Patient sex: F
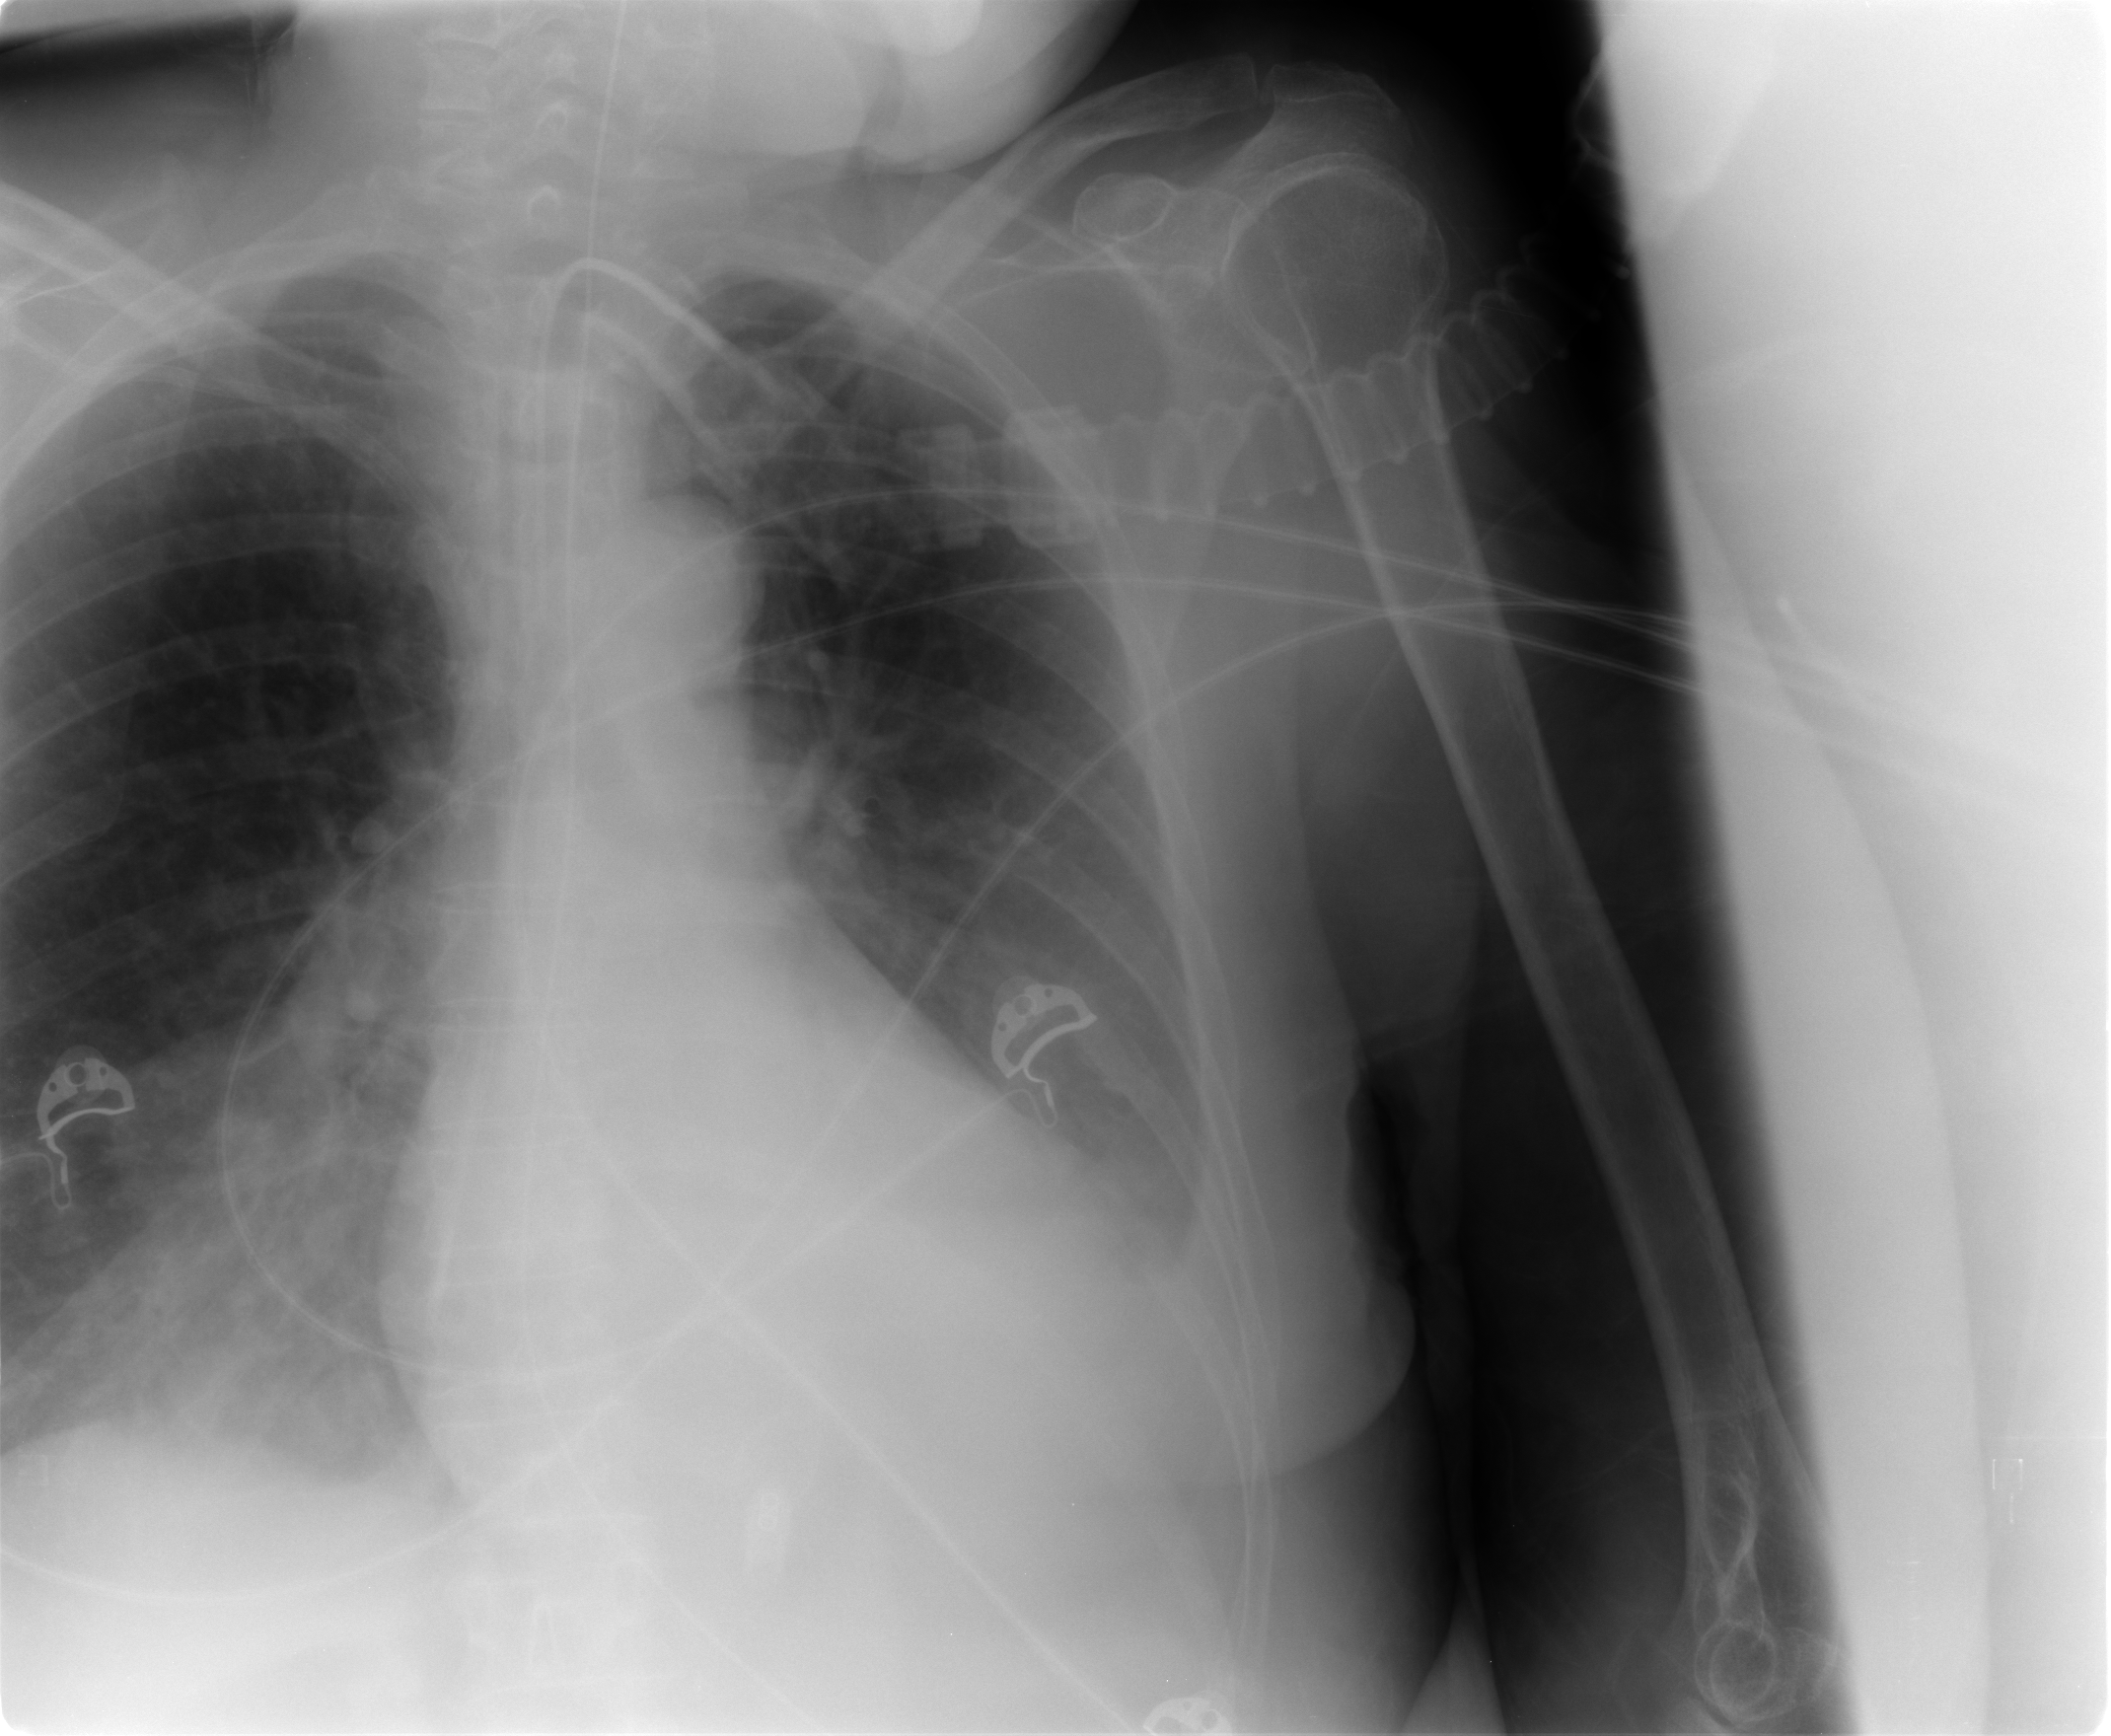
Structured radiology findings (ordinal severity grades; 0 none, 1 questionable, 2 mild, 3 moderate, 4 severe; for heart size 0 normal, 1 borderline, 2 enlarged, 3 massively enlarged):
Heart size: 0
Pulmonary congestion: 0
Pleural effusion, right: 0
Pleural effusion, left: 3
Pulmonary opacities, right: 2
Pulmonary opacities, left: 0
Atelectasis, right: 2
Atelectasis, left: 2